Aerial crown-view tile of a tropical tree (Barro Colorado Island, Panama), acquired 20250317:
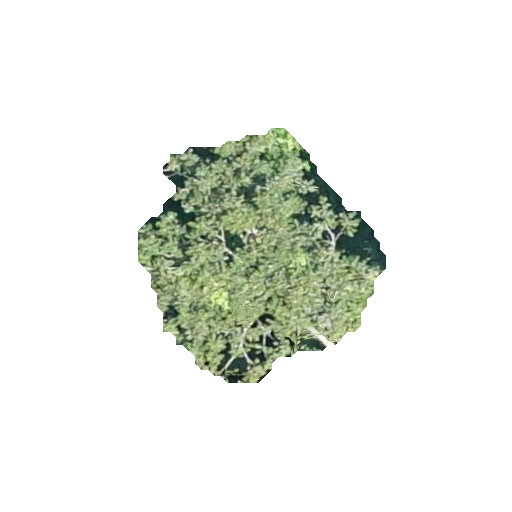
Species: Trattinnickia aspera
GBIF accepted scientific name: Trattinnickia aspera
Crown area: 62.448 m²